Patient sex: F
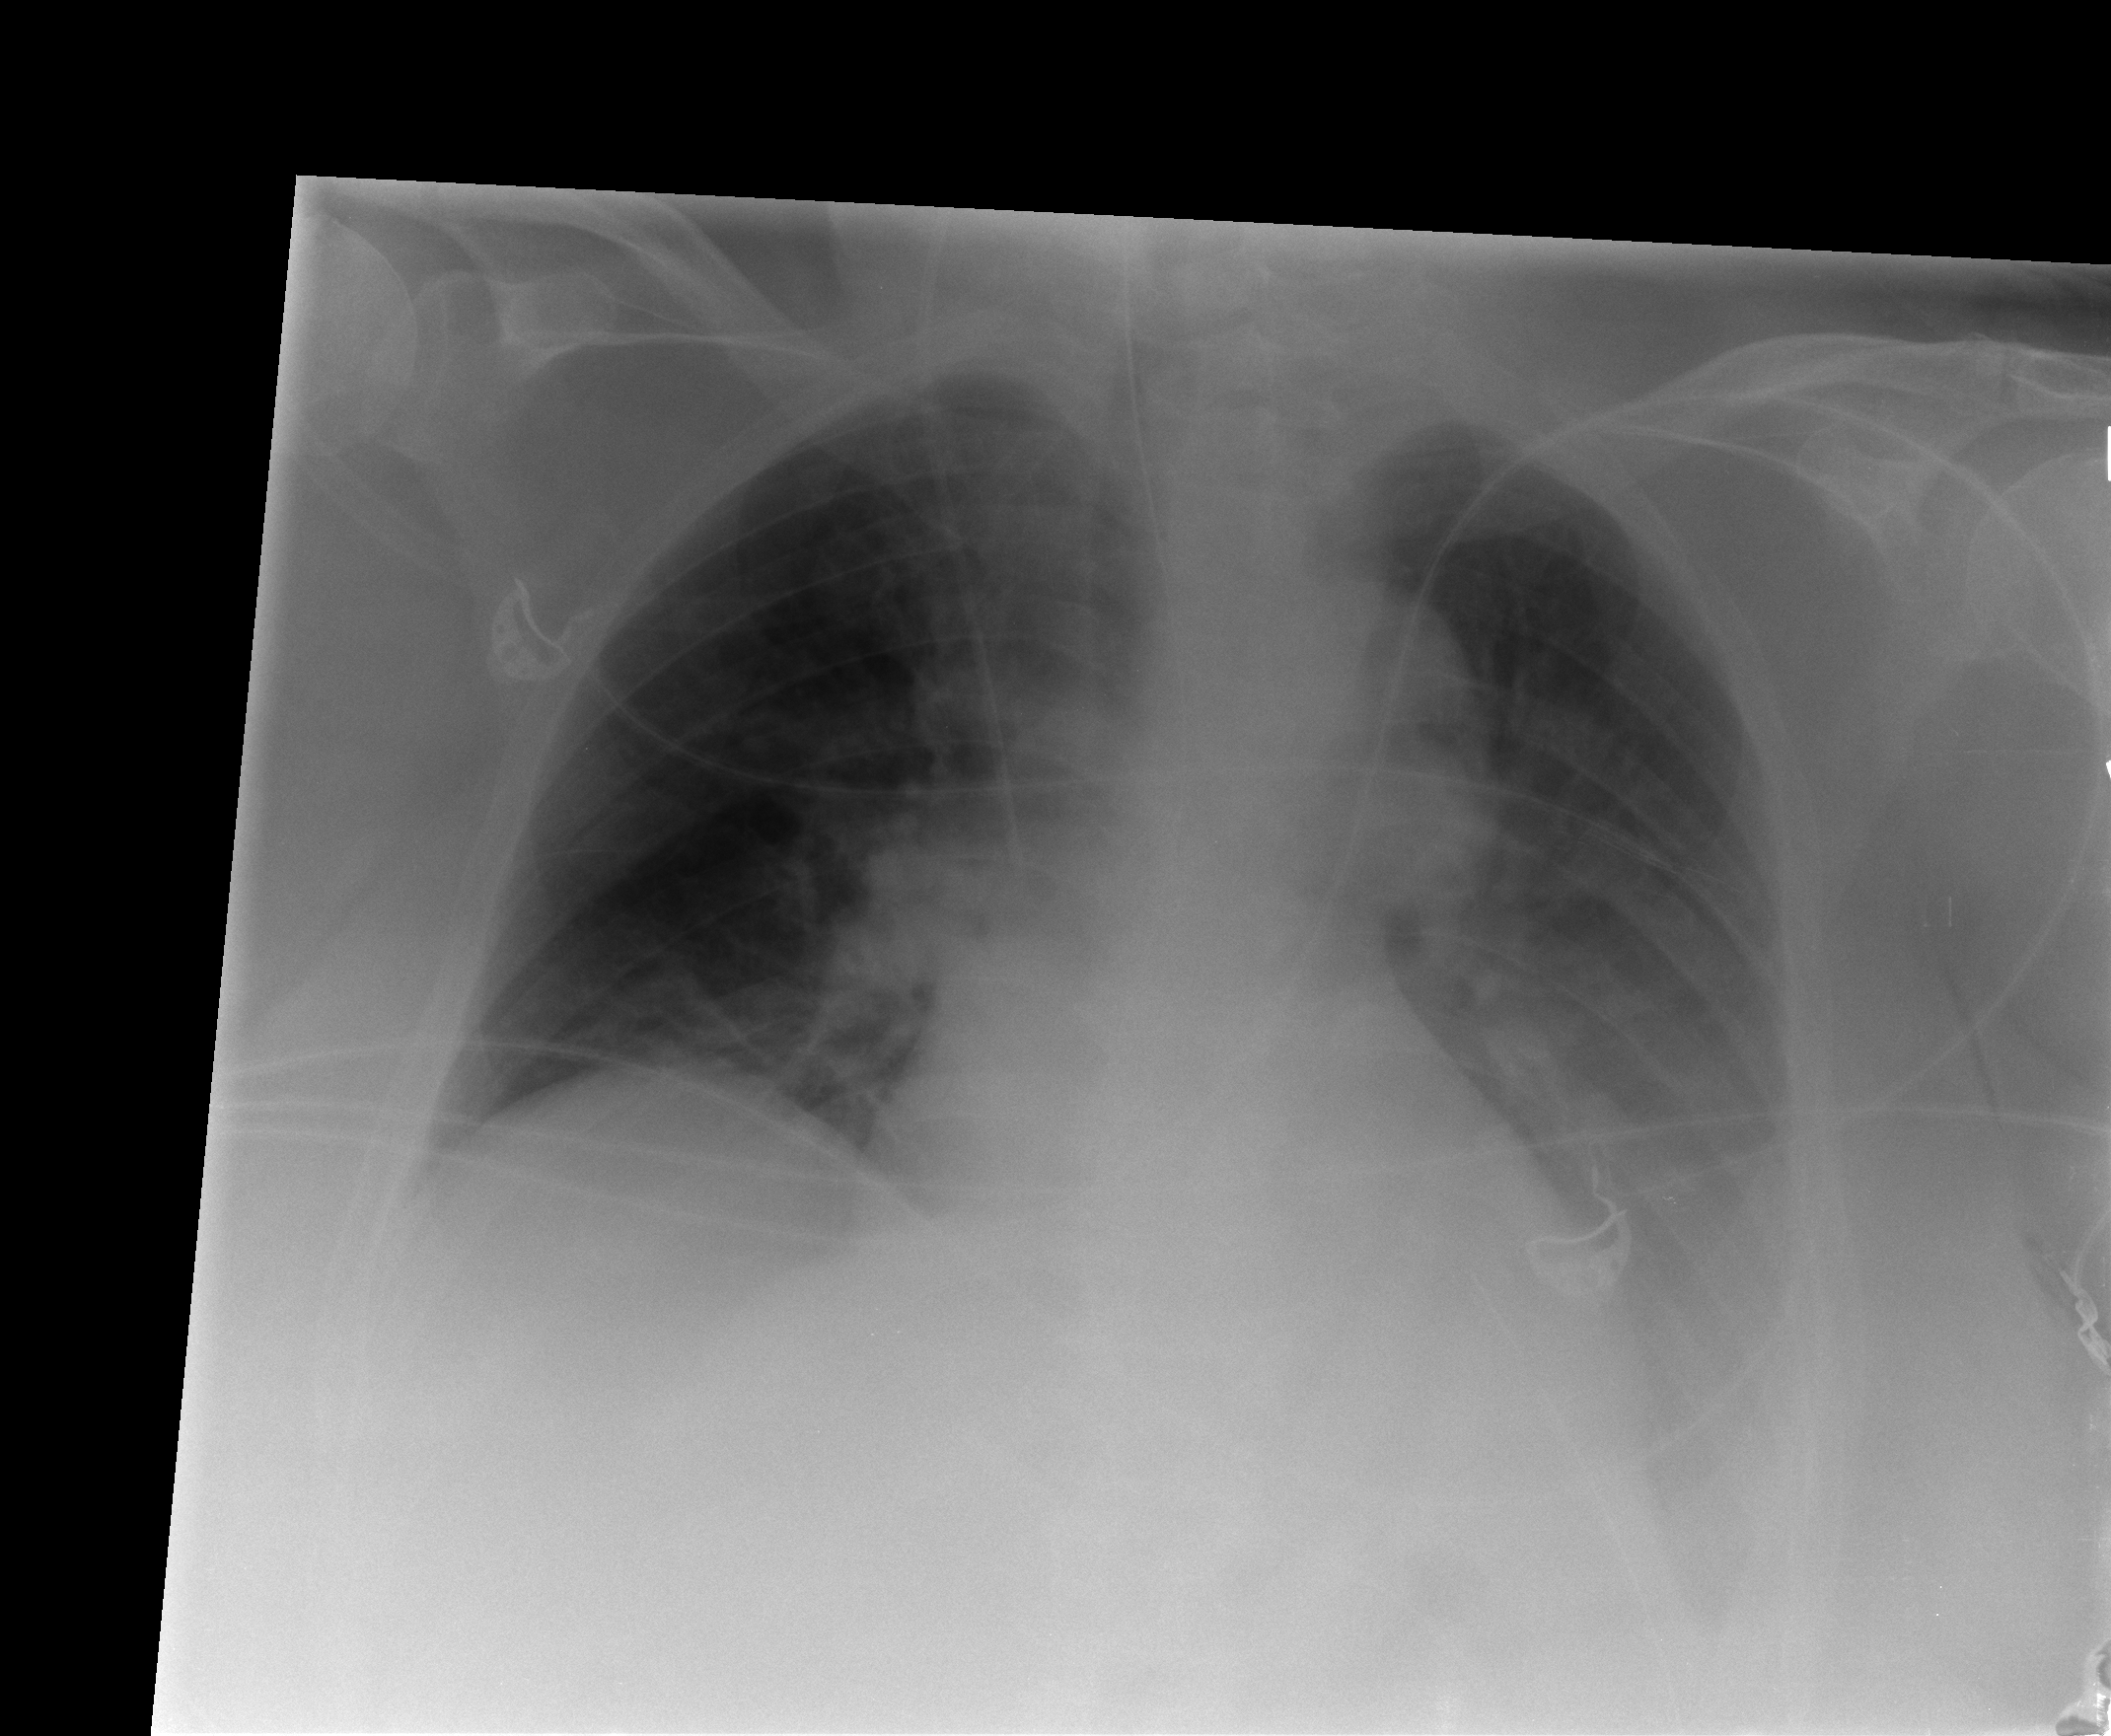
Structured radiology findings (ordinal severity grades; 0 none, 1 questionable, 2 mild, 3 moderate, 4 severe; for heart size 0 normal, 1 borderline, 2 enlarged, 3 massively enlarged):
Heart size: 1
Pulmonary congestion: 2
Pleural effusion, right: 0
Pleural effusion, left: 3
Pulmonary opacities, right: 2
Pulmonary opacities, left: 0
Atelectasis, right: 0
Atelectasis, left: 3